Question: I am having a tough time figuring out how to do this. I've been through several searching in the web and tried some example but couldn't get this right. I am using codeigniter framework, and I want to pass database values from foreach loop in my view file to javascript function in "categories" and "data" portion as a parameter for the graph and not static values. How I may be able to pass database values '$row->Time_Period;' and '$row->Data_Value;' from the body of my view file to javascript function portion "categories" and "data"? or is there other approach to handle this? Can someone please help me with this? Thanks a lot. Below are my codes.
Javascript Function
'''
<script type="text/javascript">
$(function () {
$('#container').highcharts({
chart: {
type: 'column'
},
title: {
text: 'RDI SYSTEM'
},
xAxis: {
categories: ['2012','2013']
},
yAxis: {
allowDecimals: false,
min: 0,
title: {
text: 'Values'
}
},
tooltip: {
formatter: function() {
return '<b>'+ this.x +'</b><br/>'+
this.series.name +': '+ this.y +'<br/>'+
'Total: '+ this.point.stackTotal;
}
},
plotOptions: {
column: {
stacking: 'normal'
}
},
series: [ {
name: 'jun',
data: [3000,2000],
stack: 'male'
}]
});
});
</script>
'''
View file:
'''
<?php
$submit=array('class'=>'btn','name'=>'submit','id'=>'submit','value'=>'Submit');
$indicator=array('name'=>'indicator','id'=>'indicator','value'=>'','placeholder'=>'Indicator Name');
$description=array('name'=>'description','id'=>'description','value'=>'','placeholder'=>'Description');
?>
<?php
$subsector_dropdown=array('0'=>'Select Sub-Sector');
$classes_dropdown=array('0'=>'Select Class');
$indicator_dropdown=array('0'=>'Select Indicator');
?>
<div class="hero-unit">
<div class="row-fluid">
<div class="span2"> <label><strong><h3>No.Of Rows:</h3></strong></label></div>
<div id="numrows" class="span1">
<h3 class="numrows"><strong><?php echo $total_rows; ?></strong></h3>
</div>
<div class="span7"> <h1><?php echo "List of Infrastructure Data"; ?></h1></div>
</div>
<div class="row-fluid">
<div class="span3"><i class="icon-plus"></i>&nbsp;<a href='<?php echo site_url('rdi_controller/insert_infra')?>'><strong>Add Infrastructure Data</strong></a></div>
<?php
$indicator_dropdown=array('0'=>'Select Indicators');
$year_dropdown=array('0'=>'Select Years','1'=>'Select All');
?>
<div class="span4">
<h2> <?php echo form_open('rdi_controller/infra');?>
<div class="input-append">
<?php echo form_dropdown("area_name",$area_name_dropdown,'','id="area_id" style="width:50%;height:130%"'); ?>&nbsp;&nbsp;
<?php echo form_dropdown("indicator",$indicator_dropdown,'','id="indicator_id" style="width:50%;height:130%"'); ?>&nbsp;&nbsp;
<?php echo form_dropdown("year",$year_dropdown,'','id="year_id" style="width:30%;height:130%"'); ?>&nbsp;&nbsp;
<input type="submit" class="btn btn-primary btn-medium" id="submit" name="search" value="Search"><button class="btn btn-primary btn-xlarge" type="button" id="displayAll" onclick="reload()">Display All</button>
</div>
<?php echo form_close();?> </h2>
<table class="table table-stripe">
<tr>
<td><a href='<?php echo site_url('rdi_controller/Infra_export_to_pdf')?>'> <img src="<?php echo base_url('img/pdf.png'); ?> " width="35" height="35" title="Export to PDF File"/></a><a href='<?php echo site_url('rdi_controller/Infra_export_to_Excel')?>'> <img src="<?php echo base_url('img/spreadsheet.png'); ?>" width="35" height="35" title="Export to Excel File" class="excel"/> </a></td>
</tr>
</table>
</br>
<table id="tablesorter-demo" class="tablesorter">
<thead>
<tr>
<th><strong>Select</strong></th>
<th><strong>Sector</strong></th>
<th><strong>Subsector</strong></th>
<th><strong>Class</strong></th>
<th><strong>Indicator</strong></th>
<th><strong>Data Value</strong></th>
<th><strong>Unit</strong></th>
<th><strong>Time Period</strong></th>
<th><strong>Area Name</strong></th>
</tr>
</thead>
<?php foreach($infra as $row){?>
<tr>
<td><input type='checkbox' id='chk' name='infra_id[]' value="<?php echo $row->fusion_id;?>" ></td>
<td> <?php echo anchor("rdi_controller/infra_update_form/$row->infra_id/",$row->Sector); ?></td>
<td><?php echo $row->Subsector ;?></td>
<td><?php echo $row->Classes ;?></td>
<td><?php echo $row->Indicator ;?></td>
<td><?php echo $row->Data_Value ;?></td>
<td><?php echo $row->Unit ;?></td>
<td><?php echo $row->Time_Period ;?></td>
<td><?php echo $row->Area_Name ;?></td>
</tr>
<?php }?>
</table>
<div class='row'>
<div class='span2 '><strong>Total Rows</strong> </div>
<div class='span1 ' colspan=6><strong><?php echo $total_rows; ?></strong></div>
</div>
'''
Output:

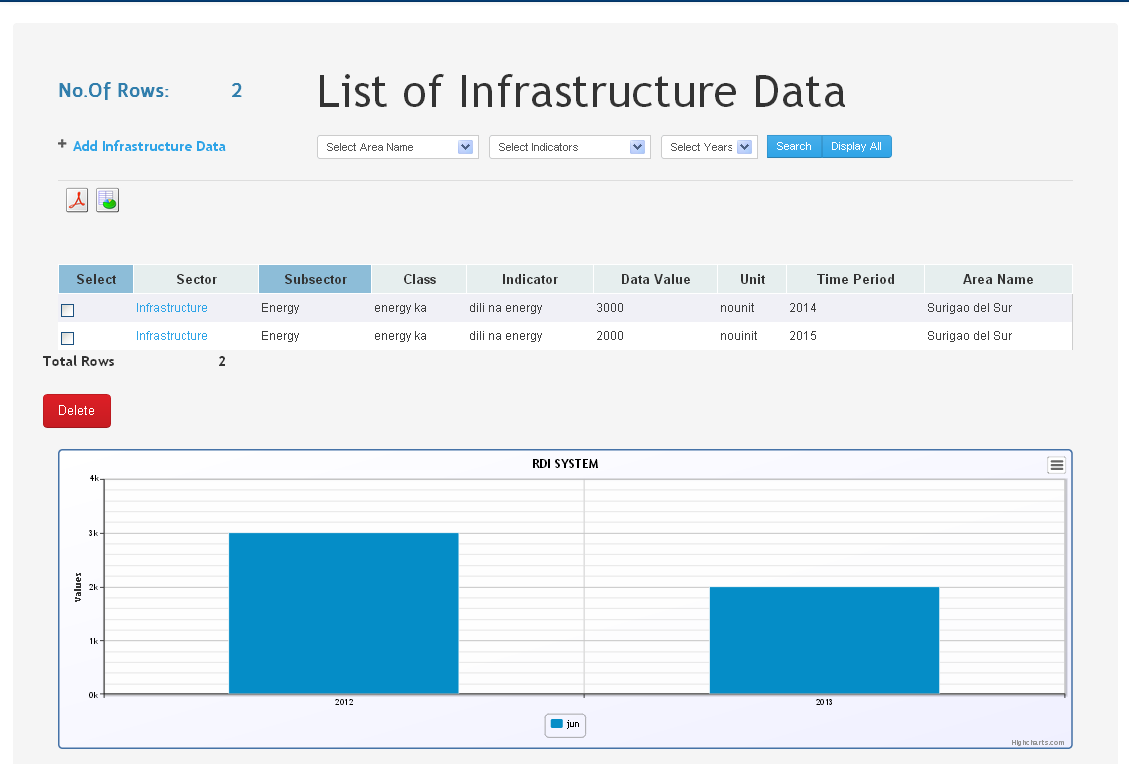
Answer: This is what I did on how to access php variables including array variables containing database values in javascript function. I also used the implode function to separate array values with comma character. Here is my code
'''
<?php
$arrVal=implode(",",$infra_data_values);
$arrYears=implode(",",$infra_time_period);
$arrIndicator=implode(" and ",$infra_indicator);
?>
<?php echo '<script type="text/javascript">
$(function () {
$('#container').highcharts({
chart: {
type: 'column'
},
title: {
text:[''.$arrIndicator.'']
},
xAxis: {
categories: ['. $arrYears . ']
},
yAxis: {
allowDecimals: false,
min: 0,
title: {
text: 'Values'
}
},
tooltip: {
formatter: function() {
return '<b>'+ this.x +'</b><br/>'+
this.series.name +': '+ this.y +'<br/>'+
'Total: '+ this.point.stackTotal;
}
},
plotOptions: {
column: {
stacking: 'normal'
}
},
series: [ {
name: ''.$arrIndicator.'',
data: ['. $arrVal . '],
stack: 'male'
}]
});
});
</script>'; ?>
'''
Putting javascript function wrapped inside echo statement, then putting back slash before the quotes in every statement inside the js function.